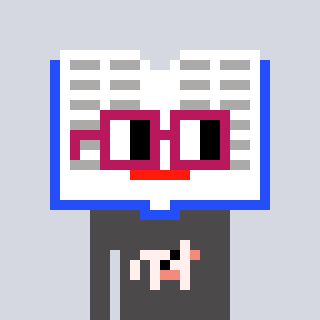
a pixel art character with square dark red glasses, a dictionary-shaped head and a grayscale-colored body on a cool background